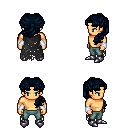
a pixel art fantasy rpg character, male body template, human, tanned skin, black tattered cape, teal pants, raven princess hairstyle, white cloth bracers, metal boots, four views (front, back, left, right), 2x2 character sprite sheet, small pixel art, hard edges, no anti-aliasing